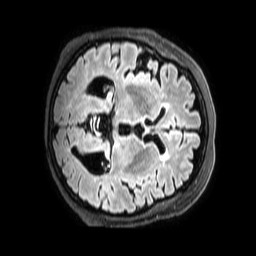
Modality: FLAIR
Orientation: axial
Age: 70
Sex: female
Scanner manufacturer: philips
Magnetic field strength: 3 T
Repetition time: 4.8 s
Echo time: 0.2828 s